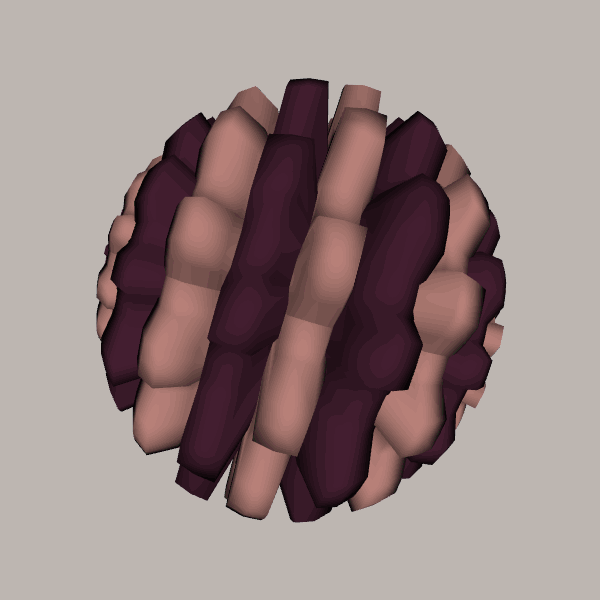
Background: light